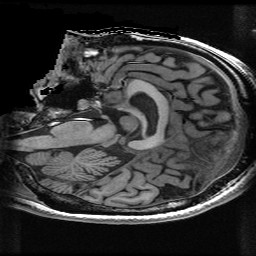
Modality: T1w
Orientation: sagittal
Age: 30
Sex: male